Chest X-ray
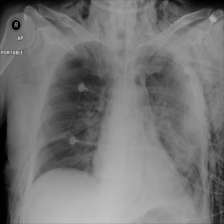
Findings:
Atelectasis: negative
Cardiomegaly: negative
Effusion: negative
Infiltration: negative
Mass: negative
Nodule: negative
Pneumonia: negative
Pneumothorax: positive
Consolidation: negative
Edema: negative
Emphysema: negative
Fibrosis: negative
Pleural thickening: negative
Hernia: negative